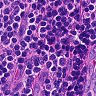
Metastatic tissue present: no